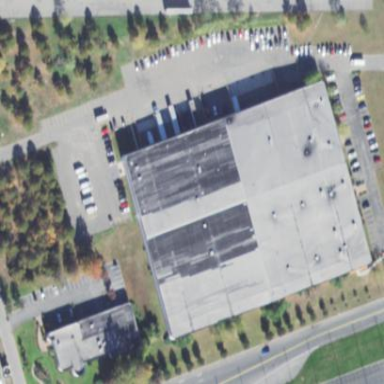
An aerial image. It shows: Commercial building.